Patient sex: M
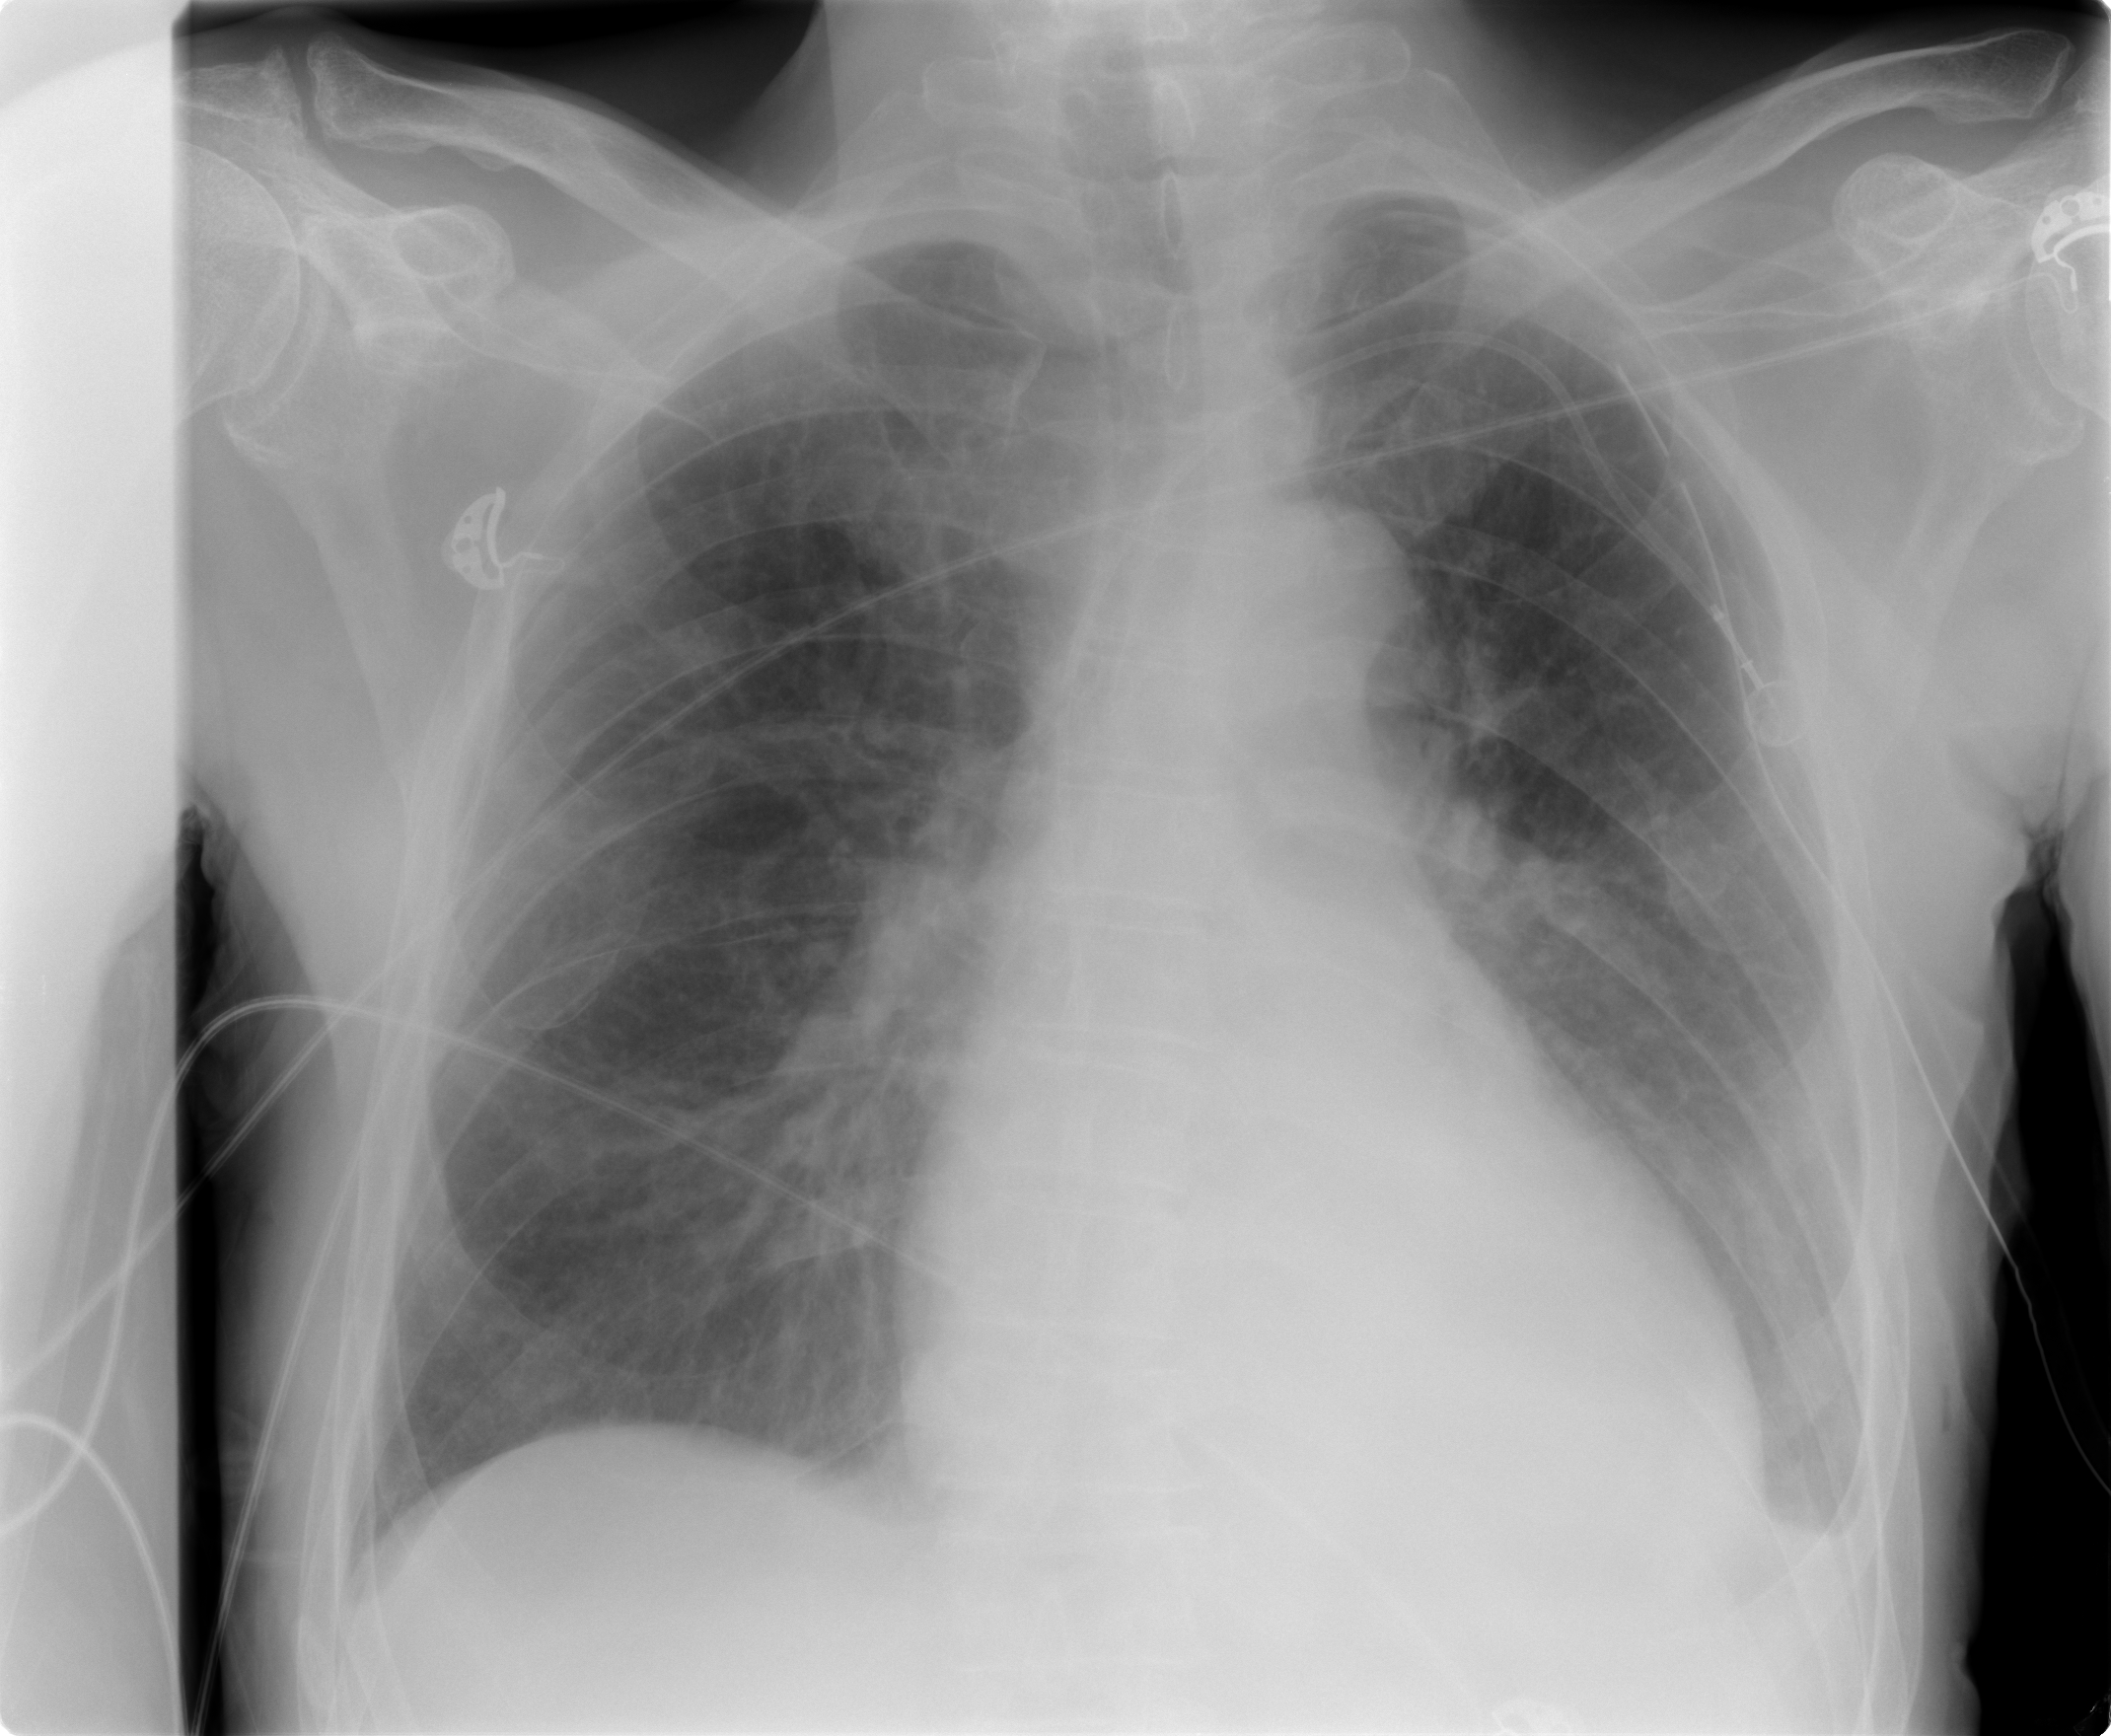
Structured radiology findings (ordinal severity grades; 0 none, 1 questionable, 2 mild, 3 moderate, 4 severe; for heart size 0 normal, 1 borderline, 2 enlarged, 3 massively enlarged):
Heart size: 2
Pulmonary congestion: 2
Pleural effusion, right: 2
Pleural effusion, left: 2
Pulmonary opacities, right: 0
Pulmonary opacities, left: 0
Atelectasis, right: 0
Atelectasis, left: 2